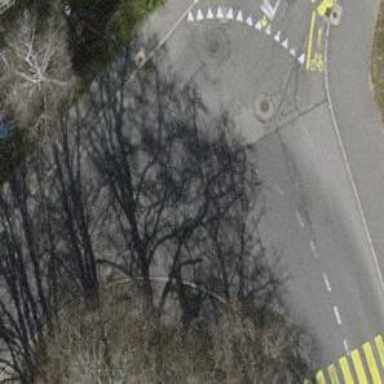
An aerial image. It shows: Zebra crossing on the road.